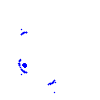
Particle: electron